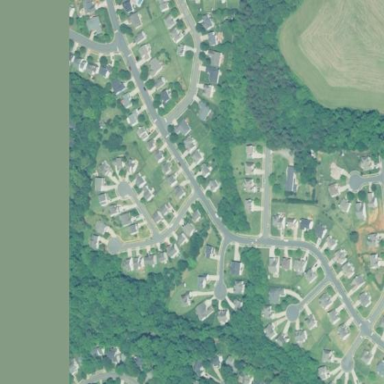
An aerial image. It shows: Residential area composed of single-family homes.